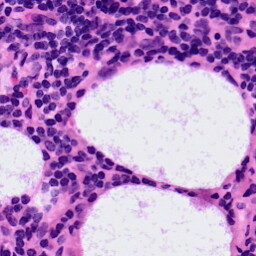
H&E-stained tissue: LymphNode